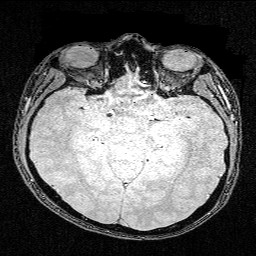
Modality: FLASH
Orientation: coronal
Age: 26
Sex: male